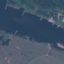
Land use / land cover: River